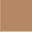
Piece: xx